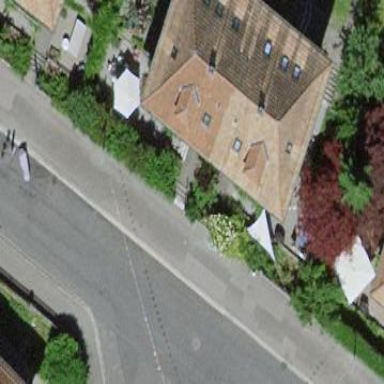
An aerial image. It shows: Semidetached house with hipped roof covered in maroon roof tiles.